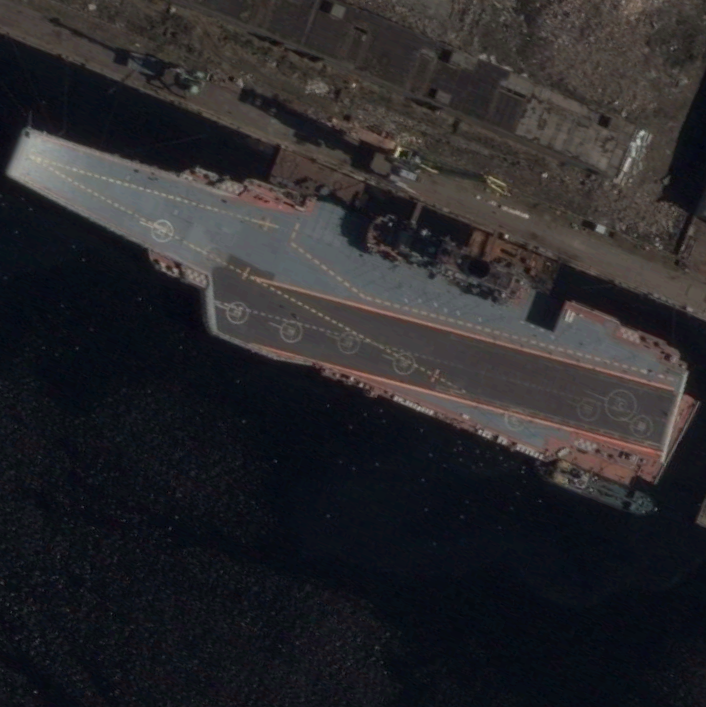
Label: aircraft_carrier